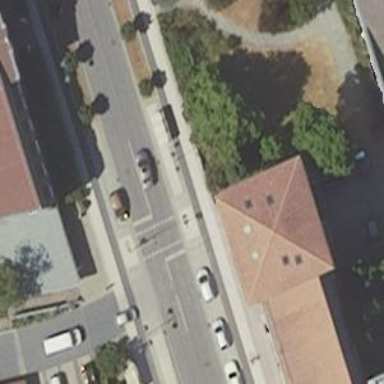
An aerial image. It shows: Road with traffic signals.